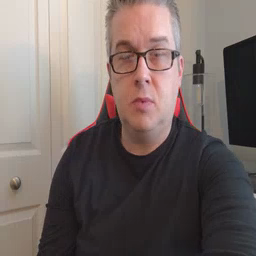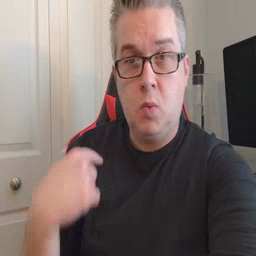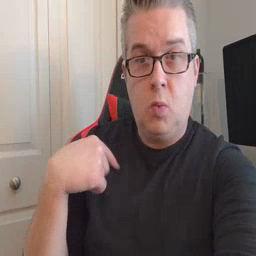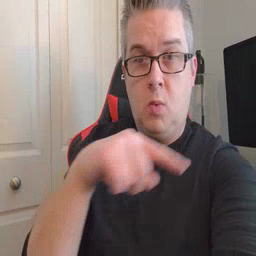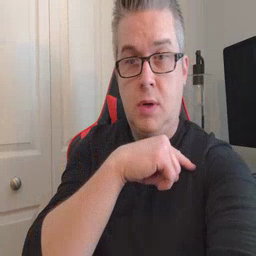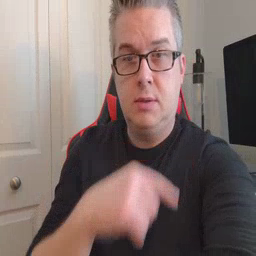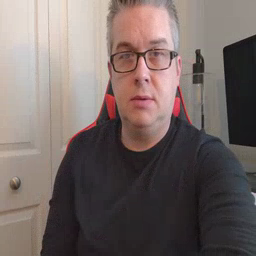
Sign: weus